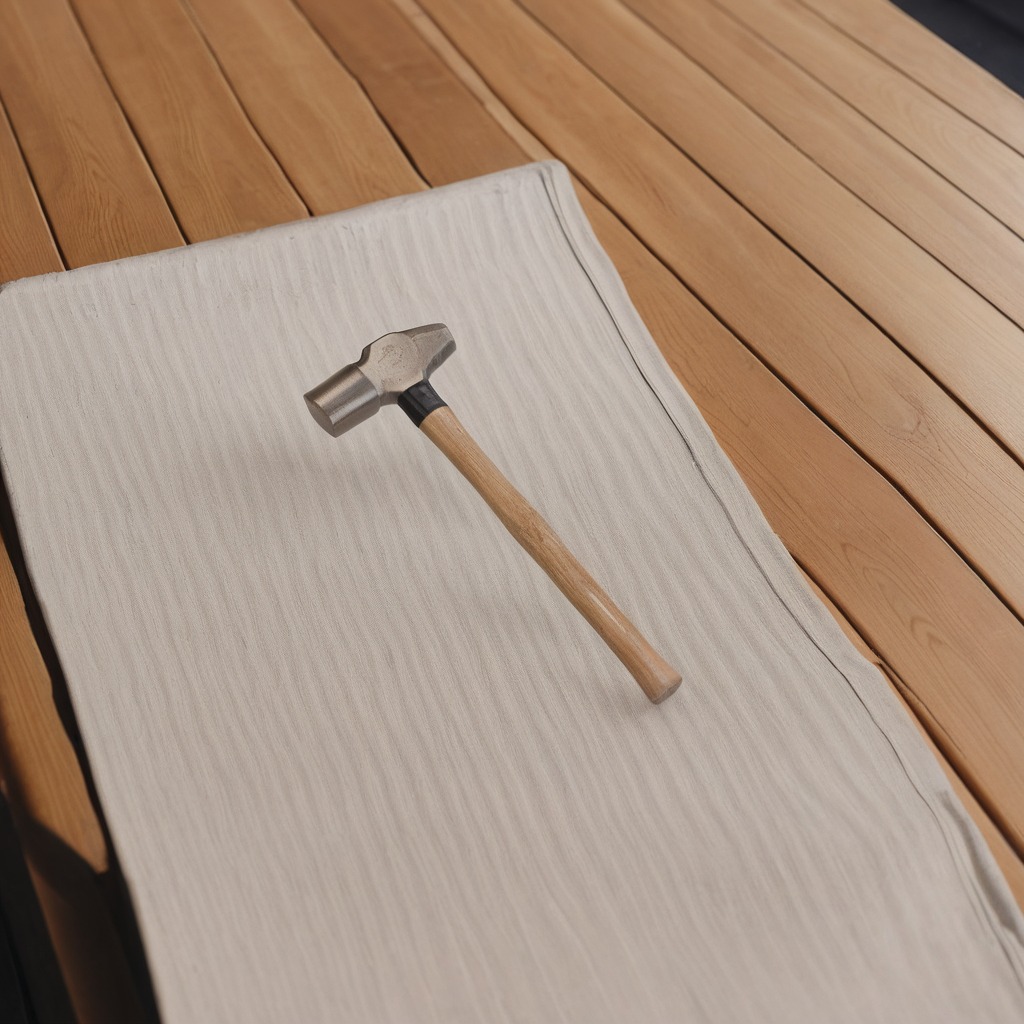
A hammer is lying on a wooden table in an outdoor workshop during daytime bright natural light soft shadows worn but beneath the cloth.